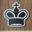
Piece: bK